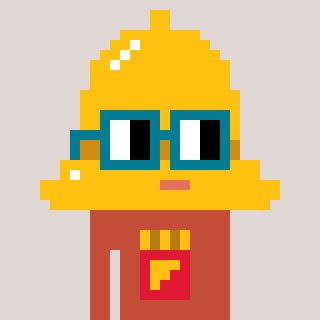
a pixel art character with square dark green glasses, a bell-shaped head and a rust-colored body on a warm background